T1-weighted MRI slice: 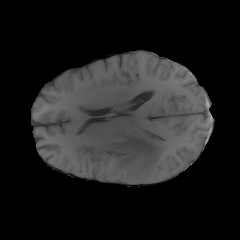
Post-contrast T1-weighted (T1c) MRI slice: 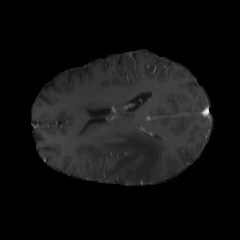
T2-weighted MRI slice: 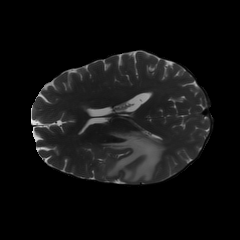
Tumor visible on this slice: yes